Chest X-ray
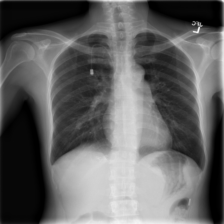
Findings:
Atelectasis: negative
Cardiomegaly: negative
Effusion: negative
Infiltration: positive
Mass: negative
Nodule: negative
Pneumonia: negative
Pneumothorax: negative
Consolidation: negative
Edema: negative
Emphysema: negative
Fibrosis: negative
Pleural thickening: negative
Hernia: negative